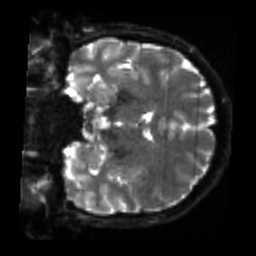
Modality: sbref
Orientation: coronal
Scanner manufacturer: siemens
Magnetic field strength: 3 T
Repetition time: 4 s
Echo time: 0.0594 s